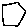
Label: hexagon